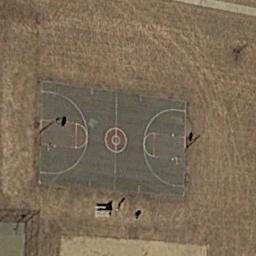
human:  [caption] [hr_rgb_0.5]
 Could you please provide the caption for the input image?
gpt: The basketball court is built on the bare land .

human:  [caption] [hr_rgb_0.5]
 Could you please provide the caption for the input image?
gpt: A basketball court on the vacant lot .

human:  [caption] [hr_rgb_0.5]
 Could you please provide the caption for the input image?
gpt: There is a basketball court on the open place .

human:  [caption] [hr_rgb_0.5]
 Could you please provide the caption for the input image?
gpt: The basketball court is in the clearing .

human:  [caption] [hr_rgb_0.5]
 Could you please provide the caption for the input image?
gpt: There are two basketball courts on the green land .